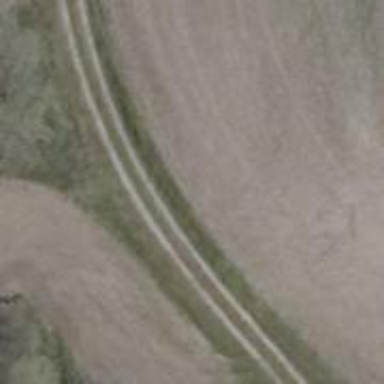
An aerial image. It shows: Track with compacted grade 2 surface.